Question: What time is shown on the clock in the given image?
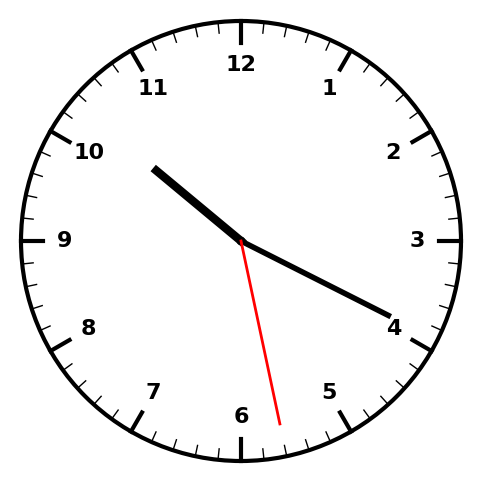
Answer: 10:19:28